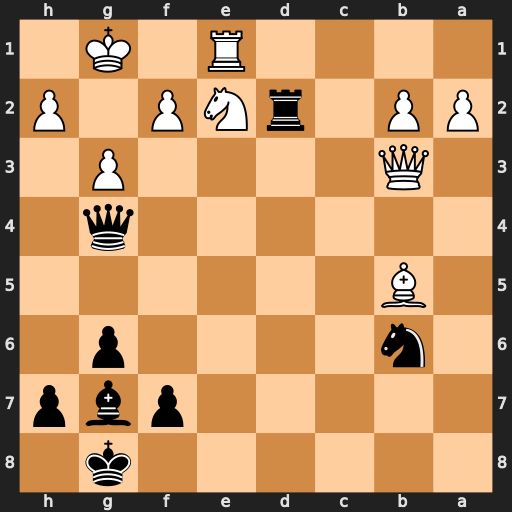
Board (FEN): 6k1/5pbp/1n4p1/1B6/6q1/1Q4P1/PP1rNP1P/4R1K1
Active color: b
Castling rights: -
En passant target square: -
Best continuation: Rxb2 Qe3 Qb4 Rd1 Qxb5 Rd8+ Bf8